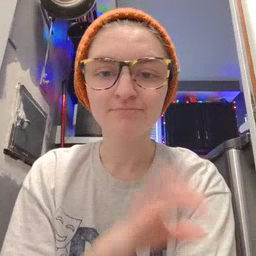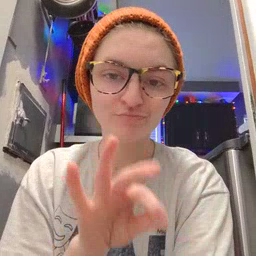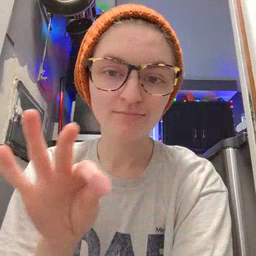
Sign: frenchfries